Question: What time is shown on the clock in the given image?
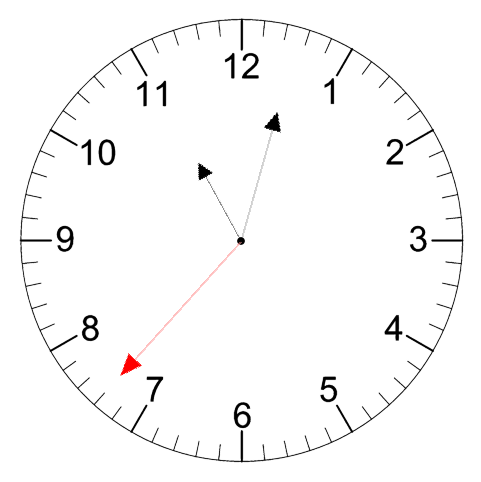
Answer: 11:02:37